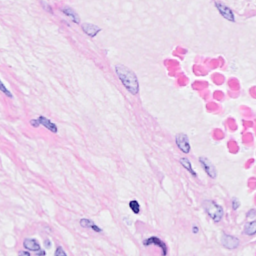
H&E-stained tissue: Breast